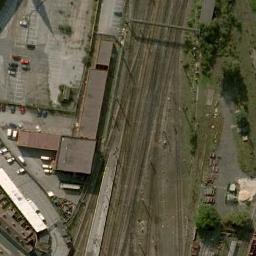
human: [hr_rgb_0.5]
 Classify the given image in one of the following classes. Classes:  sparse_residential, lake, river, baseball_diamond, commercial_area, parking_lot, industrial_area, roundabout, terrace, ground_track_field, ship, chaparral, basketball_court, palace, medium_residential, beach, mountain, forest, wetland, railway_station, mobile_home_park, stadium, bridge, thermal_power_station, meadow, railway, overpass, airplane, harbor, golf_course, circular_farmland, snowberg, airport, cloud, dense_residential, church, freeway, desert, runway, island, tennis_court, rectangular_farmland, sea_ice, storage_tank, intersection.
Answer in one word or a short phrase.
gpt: railway